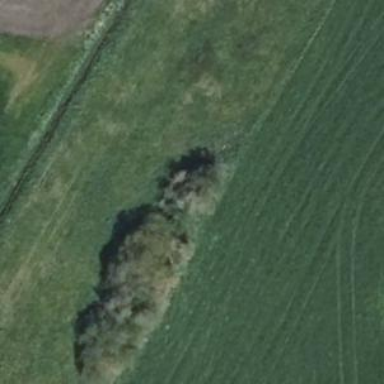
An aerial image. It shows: Row of deciduous broadleaved trees.